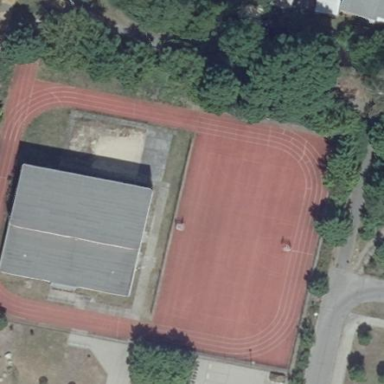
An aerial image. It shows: Multi-sport center building located on leisure land.